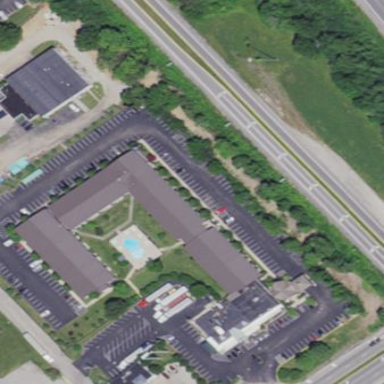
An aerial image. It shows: Hotel building.